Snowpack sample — Buffalo Mountain, Silverthorne, Colorado, USA (2/22/26, 2:02 PM MST)
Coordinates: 39.622, -106.113
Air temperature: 33 °F
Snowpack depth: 63 cm
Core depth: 20 cm
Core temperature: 23 °F
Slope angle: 11°, slope face: 116°
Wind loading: low
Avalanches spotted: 0
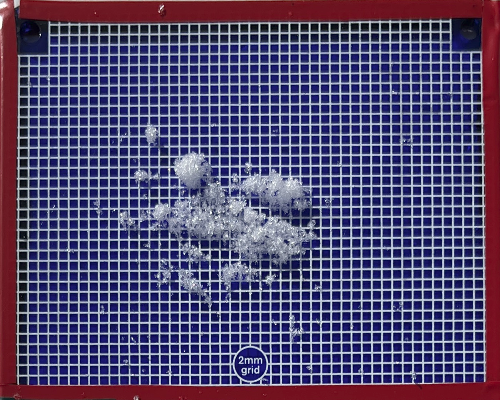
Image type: profile
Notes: In a firebreak similar to site 1, minimal wind loading with no spotted avalanches (not many faces in view though)